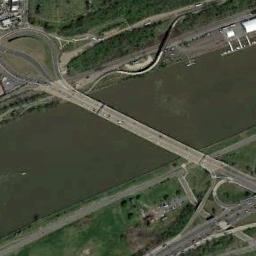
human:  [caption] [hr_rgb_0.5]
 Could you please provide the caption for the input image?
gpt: There is a bridge over the river with some roads and plants beside .

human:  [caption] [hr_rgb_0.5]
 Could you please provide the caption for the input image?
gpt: A bridge built on a dark green river and some green plants on both sides of the river .

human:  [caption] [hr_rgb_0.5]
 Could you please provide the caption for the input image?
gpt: A bridge connects the residential areas on both sides of the strait .

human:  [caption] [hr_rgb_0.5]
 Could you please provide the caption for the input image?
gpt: A bridge that crosses the river bank is connected to the green land on both sides of the green river  The two ends of the bridge are connected by a circular interchange .

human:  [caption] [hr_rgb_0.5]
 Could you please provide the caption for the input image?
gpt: Many trees are under the bridge .